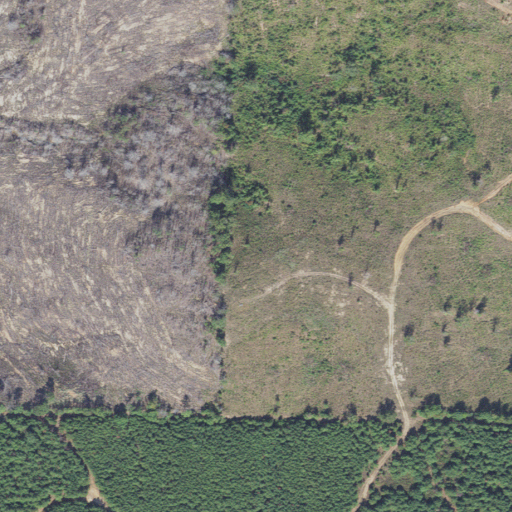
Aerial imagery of mountain in Arkansas named Gores Peak containing grassland, evergreen forest, mixed forest, and shrub